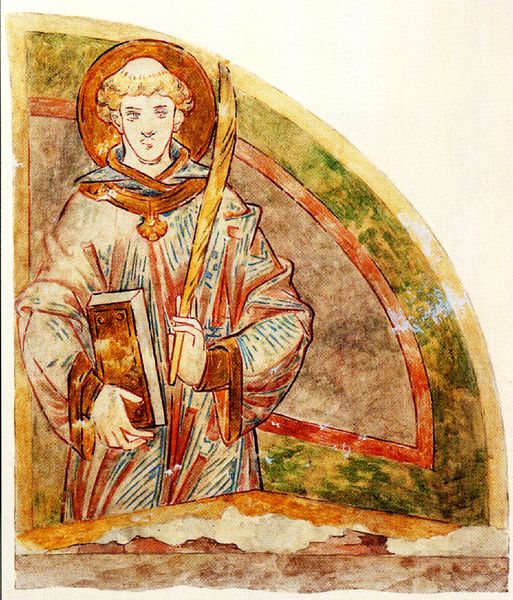
Titel: Die Taufkapelle von St. Gereon in Köln
Standort: Köln, St. Gereon (EU - D - NRW)
Schlagwörter: blau, feder, gemälde, hand, kopf, mann, grün, ausschnitt, braun, finger, mund, nase, zeichnung, rot, malerei, blond, augen, bibel, falten, gesicht, kragen, geistlicher, gold, kutte, schrift, bogen, stab, kette, grafik, detail, palme, striche, tusche, buch, vergoldet, habit, viertelkreis, palmzweig, heiligenschein, glasmalerei, mönch, heiliger, schreiber, heilig, prophet, aureole, tonsur, komplementärfarben, viertel, apostel, palmblatt, buchmalerei, limbus, monk